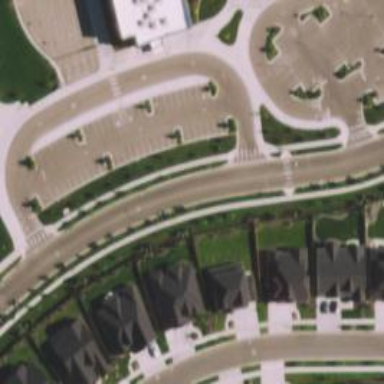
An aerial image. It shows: Marked road crossing.